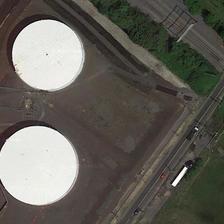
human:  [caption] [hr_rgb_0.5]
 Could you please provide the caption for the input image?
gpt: two white tanks are semisurrounded by some green plants .

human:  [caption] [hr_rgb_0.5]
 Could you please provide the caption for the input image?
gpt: a fan-shaped playground with two big white jars .

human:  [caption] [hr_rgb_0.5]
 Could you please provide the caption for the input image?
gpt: two huge, white circles come into view while a railway passes through aside .

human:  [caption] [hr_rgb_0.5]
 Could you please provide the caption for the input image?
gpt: two white tanks ae near some green trees .

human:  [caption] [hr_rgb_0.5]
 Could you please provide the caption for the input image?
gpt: two white storage tanks are semi-surrounded by green plants .